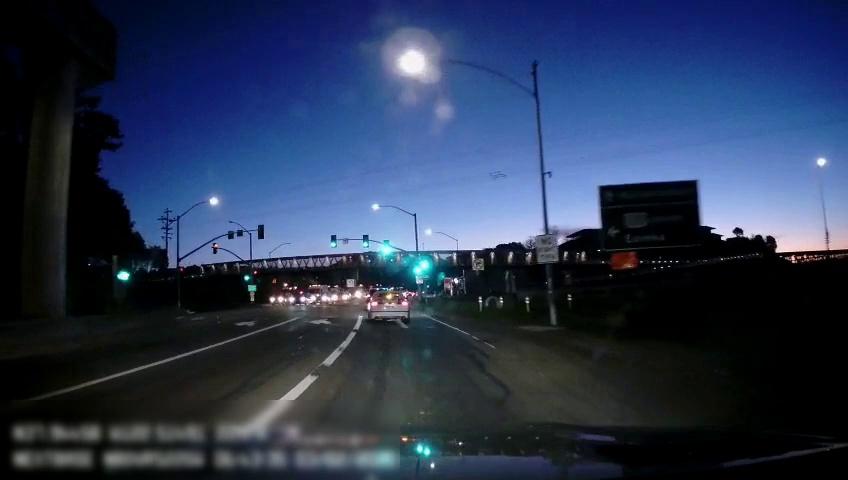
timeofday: Night
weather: Other
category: Drivable Space
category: Vehicles | Car
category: Lanes | Alternate Lane
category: Lanes | Alternate Lane
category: Lanes | Alternate Lane
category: Traffic | Signs
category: Traffic | Signs
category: Traffic | Signs
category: Traffic | Lights
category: Traffic | Signs
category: Traffic | Signs
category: Traffic | Signs
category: Traffic | Signs
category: Traffic | Signs
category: Traffic | Lights
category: Traffic | Lights
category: Traffic | Signs
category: Traffic | Signs